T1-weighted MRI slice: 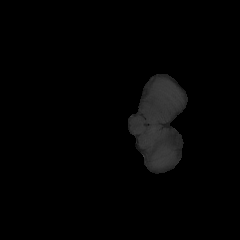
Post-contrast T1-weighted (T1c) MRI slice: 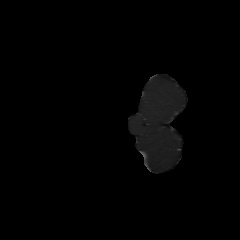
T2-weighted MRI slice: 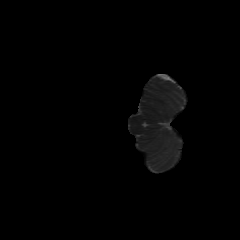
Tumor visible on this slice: no